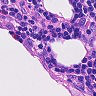
Metastatic tissue present: no